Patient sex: F
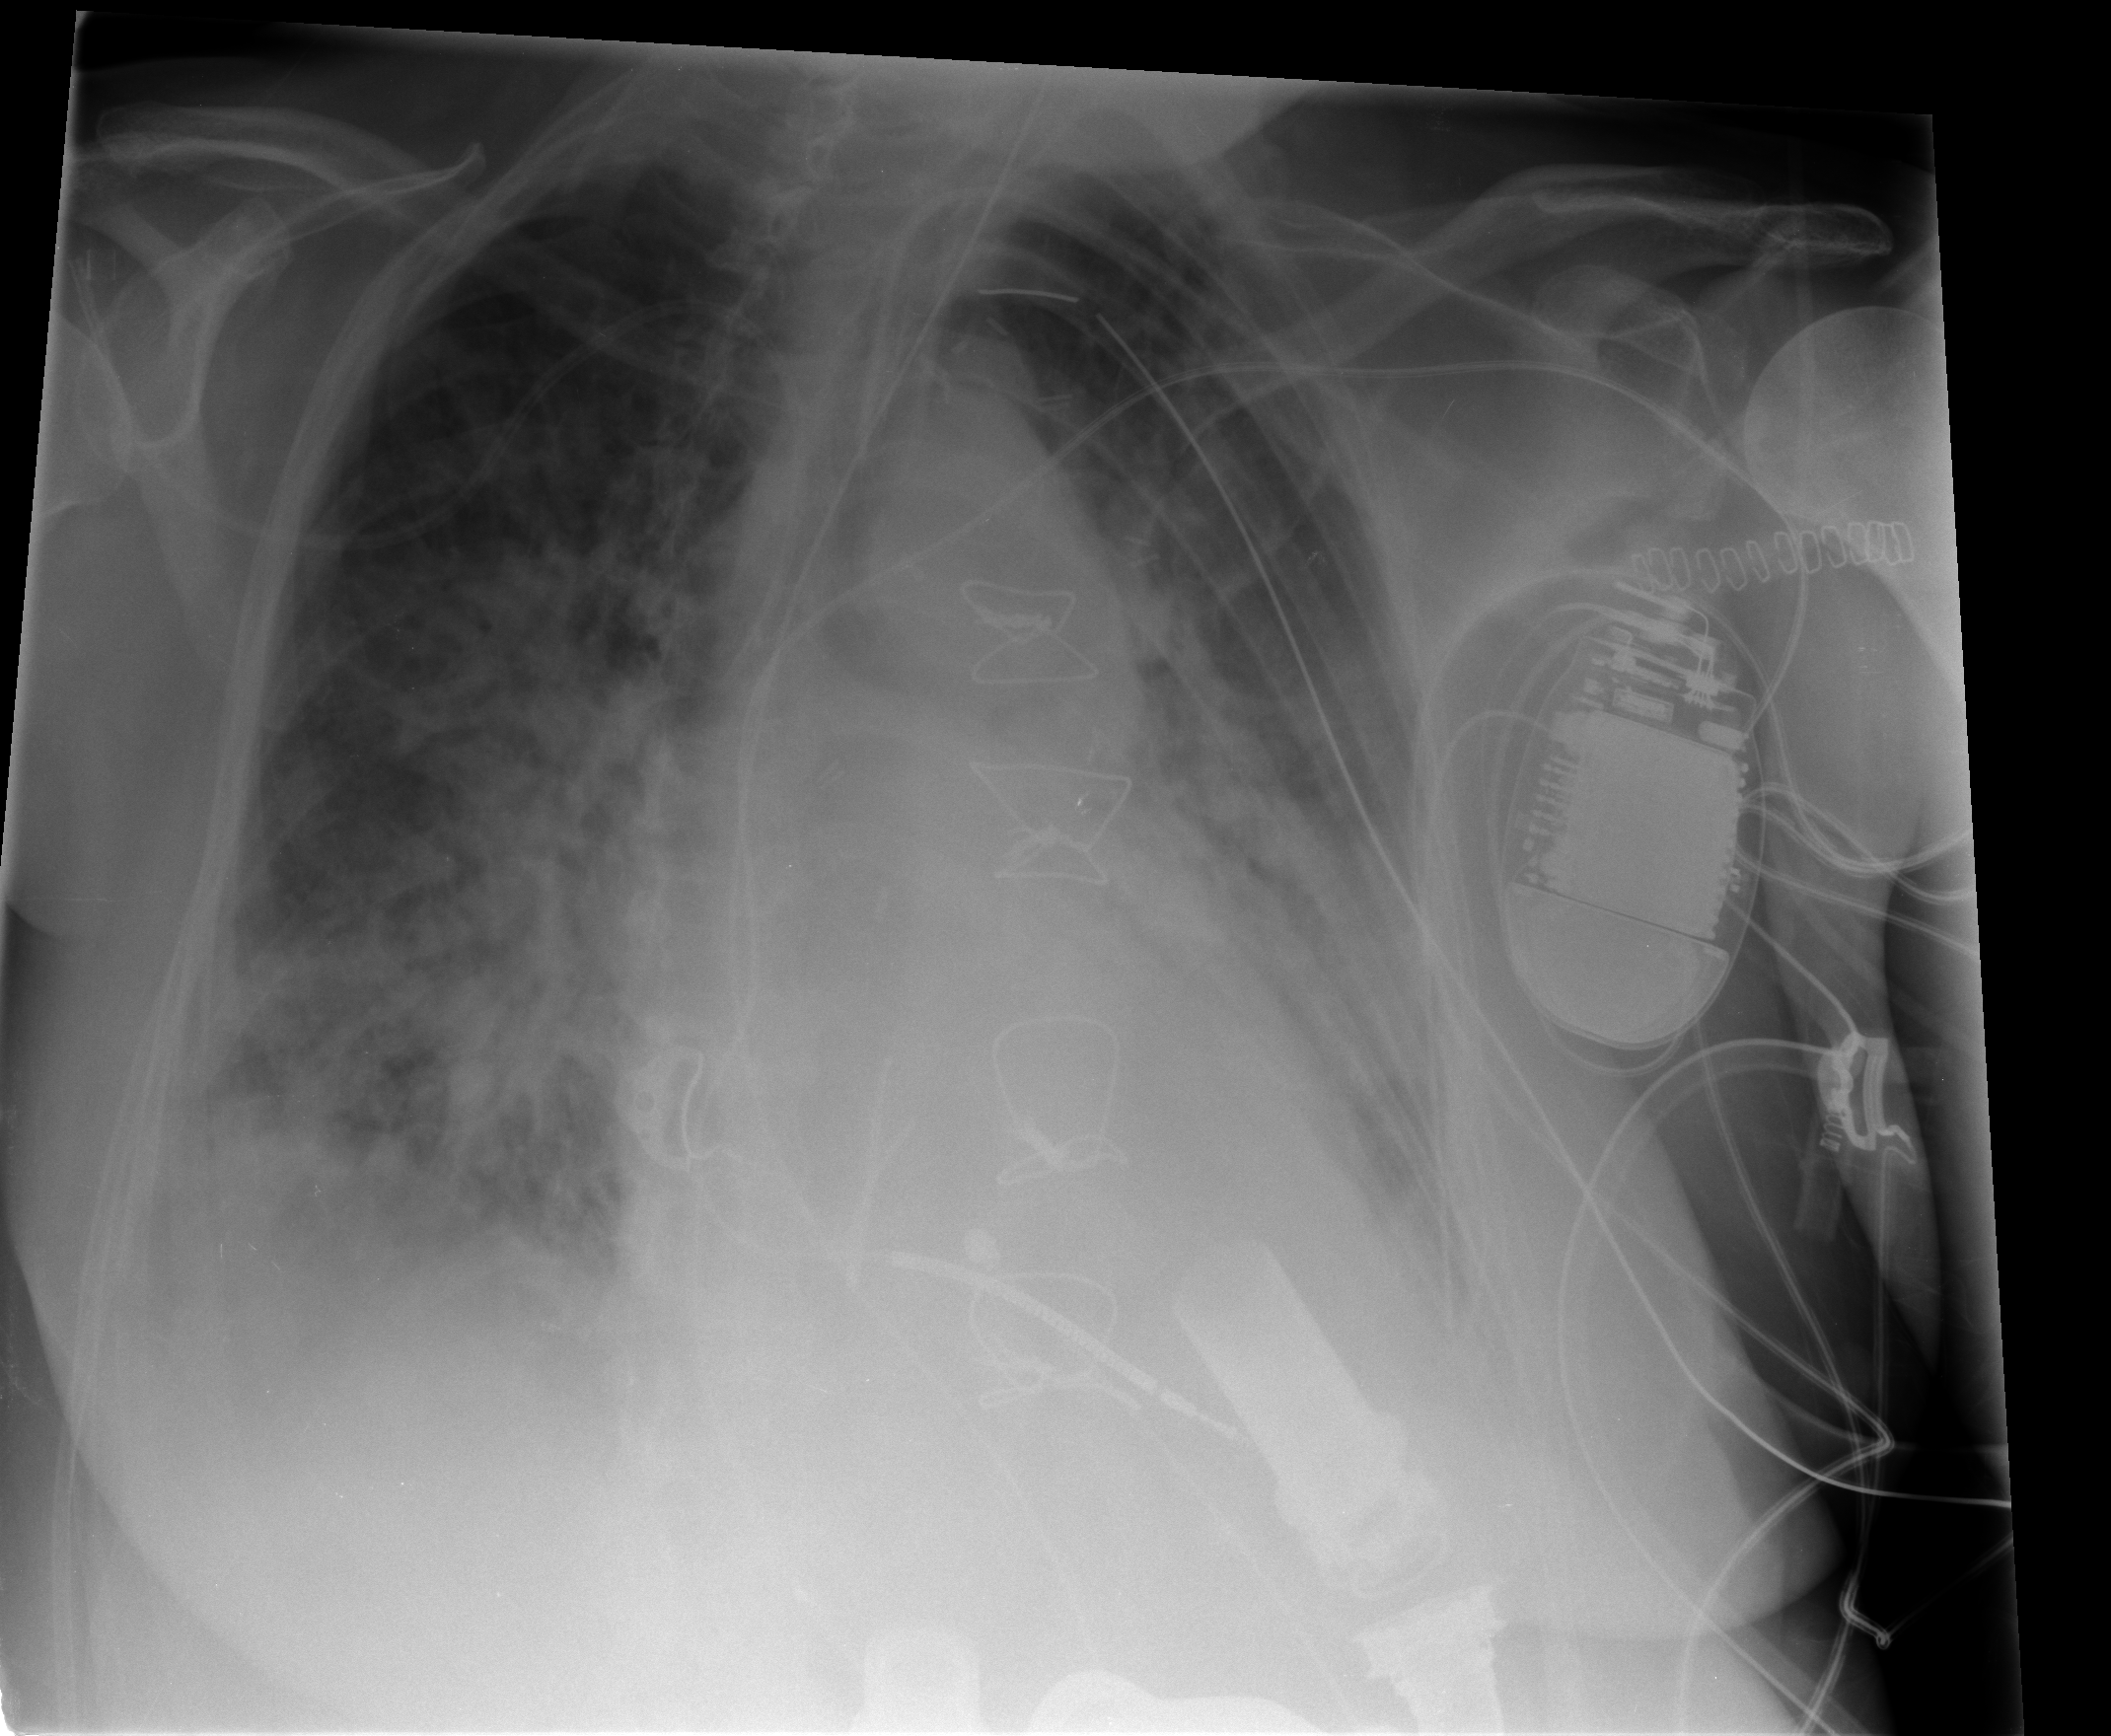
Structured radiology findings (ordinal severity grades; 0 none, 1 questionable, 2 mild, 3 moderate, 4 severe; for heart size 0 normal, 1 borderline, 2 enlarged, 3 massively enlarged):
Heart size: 2
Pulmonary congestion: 2
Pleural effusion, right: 1
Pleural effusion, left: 2
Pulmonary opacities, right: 3
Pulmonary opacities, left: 2
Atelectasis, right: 2
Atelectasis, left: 2